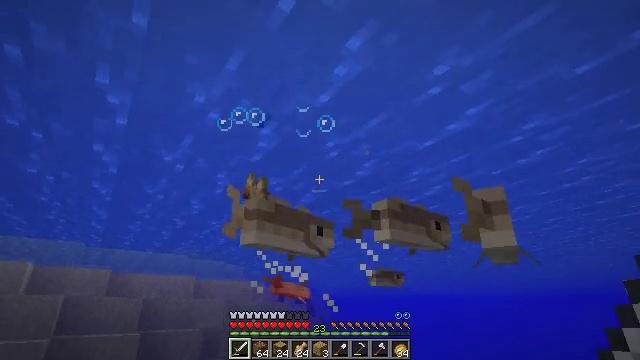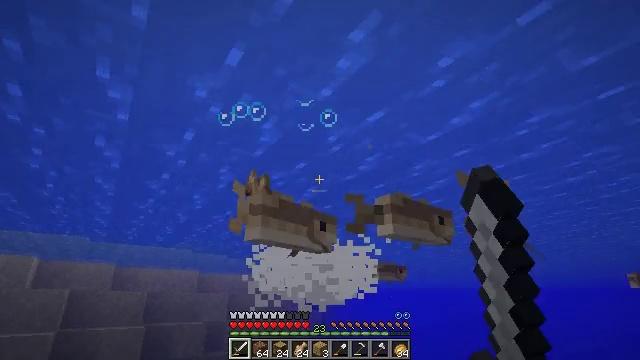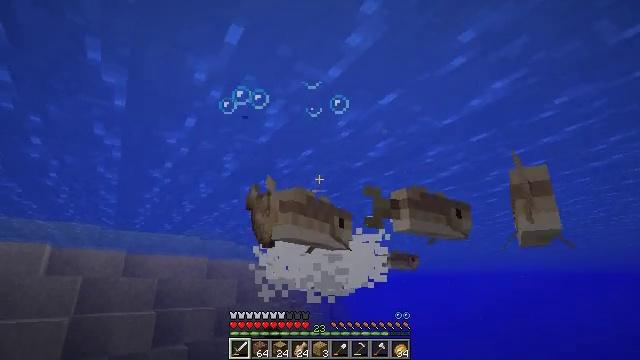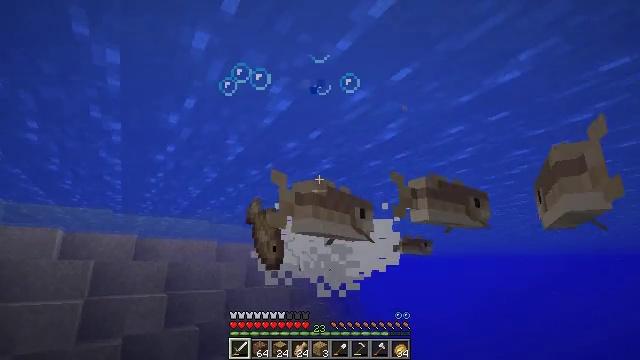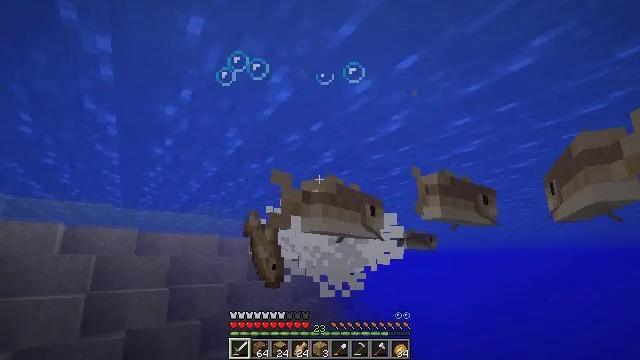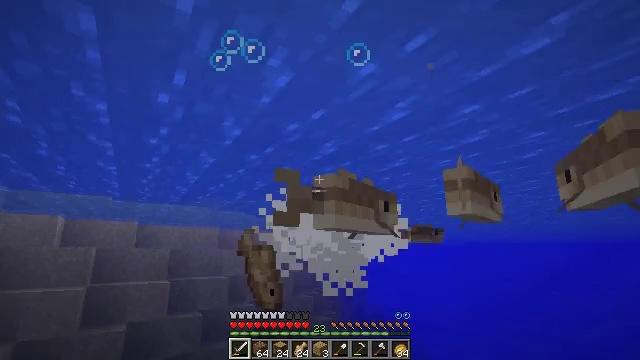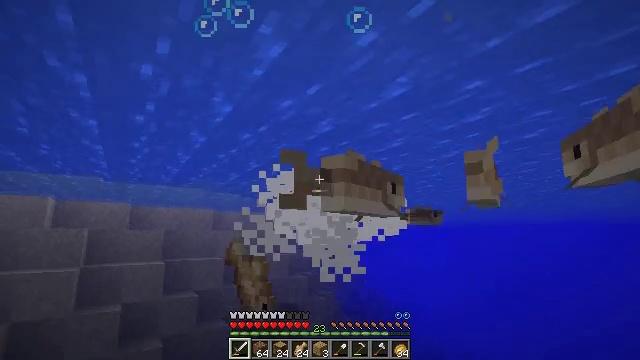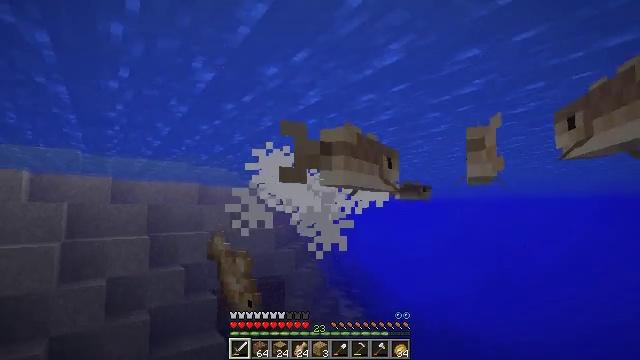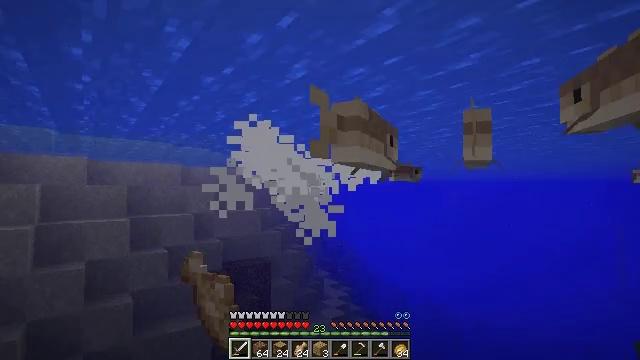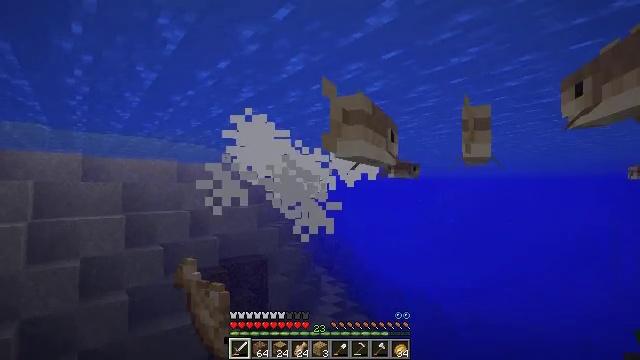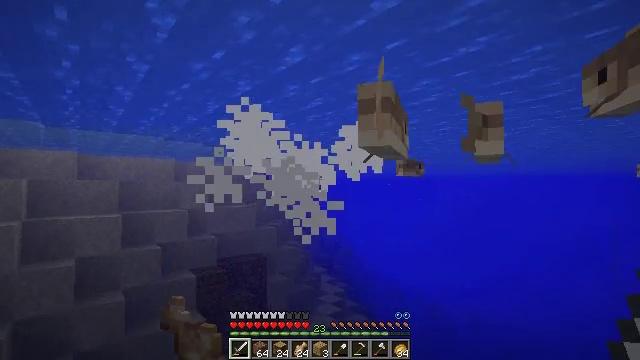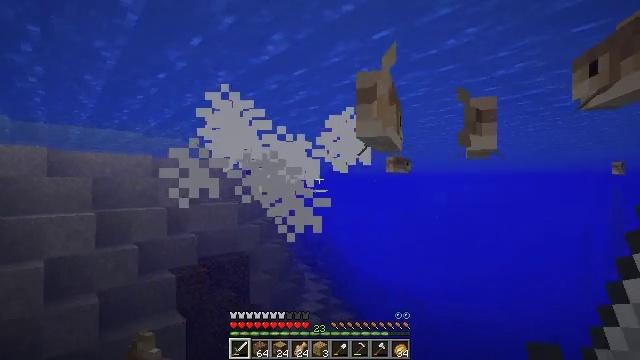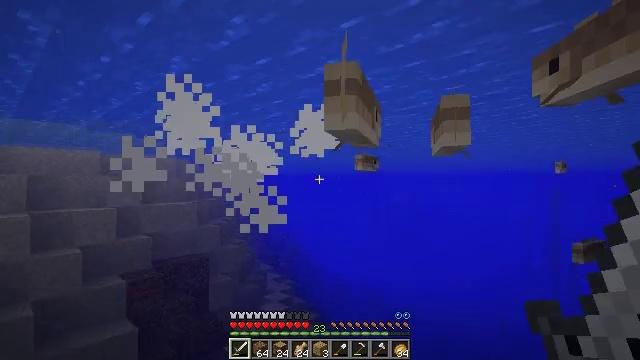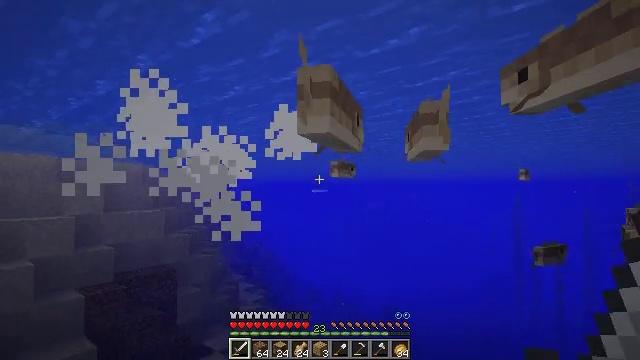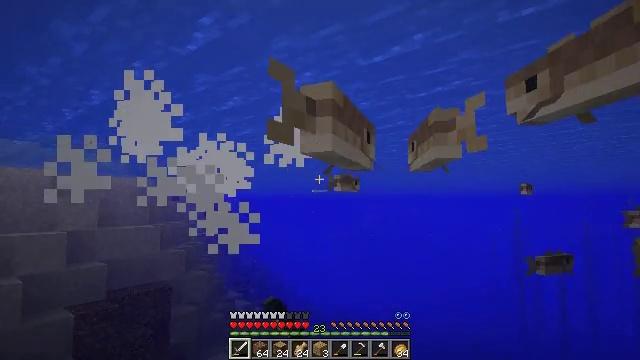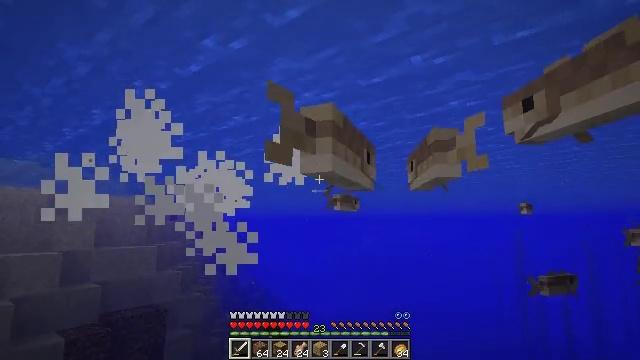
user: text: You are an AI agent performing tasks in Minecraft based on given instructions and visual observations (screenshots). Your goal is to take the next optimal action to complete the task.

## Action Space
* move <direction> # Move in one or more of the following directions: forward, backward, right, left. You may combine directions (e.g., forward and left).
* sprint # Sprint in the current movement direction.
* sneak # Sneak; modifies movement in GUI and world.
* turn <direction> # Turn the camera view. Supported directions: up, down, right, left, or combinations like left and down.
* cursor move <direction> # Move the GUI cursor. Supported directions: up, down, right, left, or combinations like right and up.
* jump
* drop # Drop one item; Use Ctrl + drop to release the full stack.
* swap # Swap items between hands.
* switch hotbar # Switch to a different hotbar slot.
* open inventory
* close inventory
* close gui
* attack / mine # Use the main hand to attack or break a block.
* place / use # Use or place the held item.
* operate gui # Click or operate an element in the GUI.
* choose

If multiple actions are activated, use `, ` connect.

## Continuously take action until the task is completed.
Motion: motion action
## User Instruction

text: Hunt a cod.
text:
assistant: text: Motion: move forward, turn down, attack / mine
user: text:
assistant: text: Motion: move forward, turn left and down, attack / mine
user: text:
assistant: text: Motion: move forward, turn left and down, attack / mine
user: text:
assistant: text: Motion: move forward, turn down
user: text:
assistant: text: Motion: move forward, turn down
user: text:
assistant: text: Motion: move forward, turn down
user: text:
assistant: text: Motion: move forward, turn right and down
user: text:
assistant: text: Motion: move forward, turn right and down
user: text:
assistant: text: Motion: move forward
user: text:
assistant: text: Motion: move forward
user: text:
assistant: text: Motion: move forward, turn right
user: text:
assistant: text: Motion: move forward, turn right
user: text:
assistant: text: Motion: move forward, turn right and up, attack / mine
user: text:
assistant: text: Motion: move forward, turn up, attack / mine
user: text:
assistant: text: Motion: move forward, turn up, attack / mine
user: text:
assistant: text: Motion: move forward, turn right
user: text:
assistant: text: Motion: move forward, turn right and up
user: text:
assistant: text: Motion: move forward, turn right and up
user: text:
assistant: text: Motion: move forward, turn right and up
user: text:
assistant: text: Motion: move forward, attack / mine
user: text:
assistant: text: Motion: move forward, attack / mine
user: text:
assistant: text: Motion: move forward, attack / mine
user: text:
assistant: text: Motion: move forward, turn right
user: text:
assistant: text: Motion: move forward, turn right
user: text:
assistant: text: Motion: move forward, turn right and down
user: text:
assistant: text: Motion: move forward, turn right and down
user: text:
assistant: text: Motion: move forward, turn right and down
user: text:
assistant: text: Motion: move forward, turn down
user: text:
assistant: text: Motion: move forward, turn down
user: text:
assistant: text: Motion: move forward, turn down